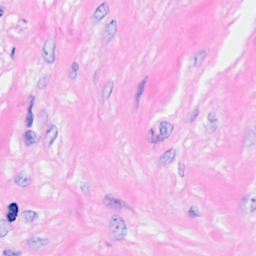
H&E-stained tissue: Breast